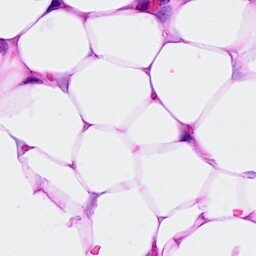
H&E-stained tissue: Breast